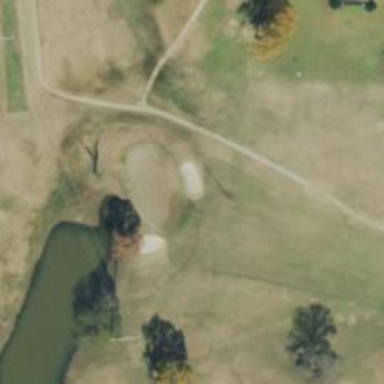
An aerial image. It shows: View of golf hole.